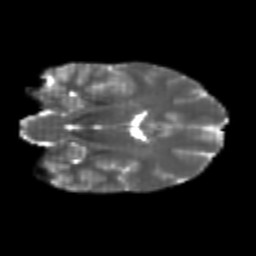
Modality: T2w
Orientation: coronal
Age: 23
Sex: female
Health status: healthy
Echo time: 0.074 s